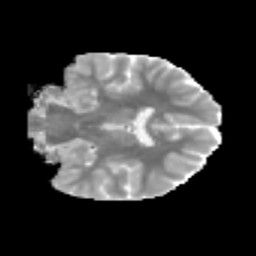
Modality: MD
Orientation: coronal
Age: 13
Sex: female
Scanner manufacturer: siemens
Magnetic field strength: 3 T
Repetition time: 3.8 s
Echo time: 0.07 s